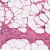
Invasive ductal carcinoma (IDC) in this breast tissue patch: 0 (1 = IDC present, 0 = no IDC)